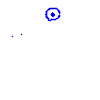
Particle: proton